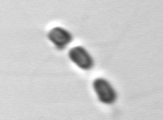
Label: Chaetoceros